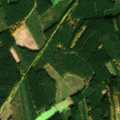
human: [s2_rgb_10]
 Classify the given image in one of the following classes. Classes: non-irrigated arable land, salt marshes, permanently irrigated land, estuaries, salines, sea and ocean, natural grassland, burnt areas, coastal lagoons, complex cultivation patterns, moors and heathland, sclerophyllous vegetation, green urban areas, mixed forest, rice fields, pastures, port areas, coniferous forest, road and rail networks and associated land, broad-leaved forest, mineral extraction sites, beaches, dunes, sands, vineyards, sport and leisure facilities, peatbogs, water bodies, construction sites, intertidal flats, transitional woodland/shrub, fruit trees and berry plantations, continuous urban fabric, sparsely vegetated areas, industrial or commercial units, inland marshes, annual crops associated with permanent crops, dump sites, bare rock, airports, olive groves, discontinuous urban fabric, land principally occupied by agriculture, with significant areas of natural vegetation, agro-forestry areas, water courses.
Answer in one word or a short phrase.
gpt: pastures, complex cultivation patterns, coniferous forest, mixed forest, transitional woodland/shrub